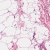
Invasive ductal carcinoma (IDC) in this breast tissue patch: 0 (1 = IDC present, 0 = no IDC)